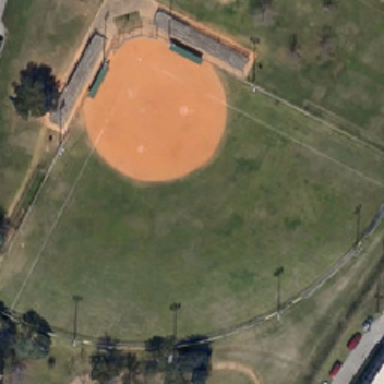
The fan shaped baseball field has a khaki circular infield .